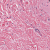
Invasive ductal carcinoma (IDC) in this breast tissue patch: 0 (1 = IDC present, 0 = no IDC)